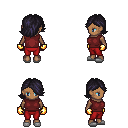
a pixel art fantasy rpg character, female body template, human, dark skin, maroon sleeveless shirt, red pants, raven swoop hairstyle, gold gloves, white slippers, four views (front, back, left, right), 2x2 character sprite sheet, small pixel art, hard edges, no anti-aliasing